Question: I am trying to create a re-usable user control (for data entry) in which there are two text boxes and they are linked to each by an 'IValueConvertor'.
The following XAML is the original, normal code. This is what I am trying to reproduce in a user control.
'''
<WrapPanel>
<TextBlock Text="Length of Fence"/>
<TextBox Name="Metric" Width="50" Text="{Binding Path=LengthFence, Mode=TwoWay}"/>
<TextBlock Text="Meters"/>
<TextBox Text="{Binding ElementName=Metric, Path=Text, Converter={StaticResource MetersToInches}, StringFormat=N8}"/>
<TextBlock Text="Inches"/>
</WrapPanel>
'''
and the code-behind for the 'IValueConvertor' (in MainWindow.xaml) is
'''
public class MetersToInches : IValueConverter
{
public object Convert(object value, Type targetType, object parameter, CultureInfo culture)
{
if (value.ToString() == "")
return 0.0;
try
{
double meters = System.Convert.ToDouble(value);
var result = meters * 39.3701;
return result;
}
catch
{
// Catch errors when users type invalid expressions.
return 0.0;
}
}
public object ConvertBack(object value, Type targettype, object parameter, CultureInfo culture)
{
if (value.ToString() == "")
return 0.0;
try
{
double inches = System.Convert.ToDouble(value);
var result = inches * 0.0254;
return result;
}
catch
{
// Catch errors when users type invalid expressions.
return 0.0;
}
}
}
'''
This is what this XAML looks like:
Now I have made a re-usable 'UserControl' with three dependency properties 'Label' for label string, 'Value' for binding a property inside the ViewModel, and 'Units' - a string property to show the input units.
'''
<UserControl ...
x:Name="parent">
<StackPanel DataContext="{Binding ElementName=parent}">
<TextBlock Text="{Binding Path=Label}"/>
<TextBox Text="{Binding Path=Value}"/>
<TextBlock Text="{Binding Path=Units}"/>
</StackPanel>
'''
However, this re-usable control can only tackle the first 'TextBox' of the input. I do not know how to bind the 'IValueConvertor' in the second 'TextBox'. I need to do this because I want to bind other converters such as meters to feet, kg to pound, etc.
I have read that 'ConvertorParameter' cannot be bound because it is not a dependency property and I am not sure if I can use multi-binding, mostly because I do not know how to use it properly <URL>.
I would be very grateful if you could show me how to do this or direct me to the appropriate link on StackOverflow or elsewhere that solves this problem. Or if there is a better way of doing this.
Many many thanks in advance.
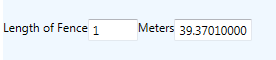
Answer: First, don't bind the 'TextBox'es to each other (as in your original code at the begining of the question), instead, bind each 'TextBox' to the same backing property, which, in your 'UserControl', is 'Value'.
As for how to implement multiple bindings, you probably don't need a 'MultiBinding'.
We have to pick a "standard" unit of measure to begin with- this will be the unit that will be actually stored in the property and in any database or file. I'll assume this standard unit will be meters (m). An 'IValueConverter' can be used to convert between meters and some other unit of distance and back, using the 'ConverterParameter' to specify which other unit to convert to/from.
Here's a good example to get you started.
'''
public enum DistanceUnit { Meter, Foot, Inch, }
public class DistanceUnitConverter : IValueConverter
{
private static Dictionary<DistanceUnit, double> conversions = new Dictionary<DistanceUnit, double>
{
{ DistanceUnit.Meter, 1 },
{ DistanceUnit.Foot, 3.28084 },
{ DistanceUnit.Inch, 39.37008 }
};
//Converts a meter into another unit
public object Convert(object value, Type targetType, object parameter, CultureInfo culture)
{
return conversions[(DistanceUnit)parameter] * (double)value;
}
//Converts some unit into a meter
public object ConvertBack(object value, Type targetType, object parameter, CultureInfo culture)
{
if (value == null) { return 0; }
double v;
var s = value as string;
if (s == null)
{
v = (double)value;
}
else
{
if (s == string.Empty) { return 0; }
v = double.Parse(s);
}
if (v == 0) { return 0; }
return v / conversions[((DistanceUnit)parameter)];
}
}
'''
The above has a few problems. I never check if 'parameter' really is a 'DistanceUnit' before using it, for example. But it works.
Here's an example of how I used it:
'''
<StackPanel>
<StackPanel.Resources>
<local:DistanceUnitConverter x:Key="DistCon"/>
</StackPanel.Resources>
<StackPanel Orientation="Horizontal">
<TextBox Text="{Binding Distance, Converter={StaticResource DistCon}, ConverterParameter={x:Static local:DistanceUnit.Meter}}" MinWidth="20"/>
<TextBlock>m</TextBlock>
</StackPanel>
<StackPanel Orientation="Horizontal">
<TextBox Text="{Binding Distance, Converter={StaticResource DistCon}, ConverterParameter={x:Static local:DistanceUnit.Foot}}" MinWidth="20"/>
<TextBlock>ft</TextBlock>
</StackPanel>
</StackPanel>
'''
The 'DistanceUnit' 'enum' and the internal 'conversions' dictionary can be expanded with more units of measure. Alternatively, you can use a 3rd party library that already has all these included, like <URL>.